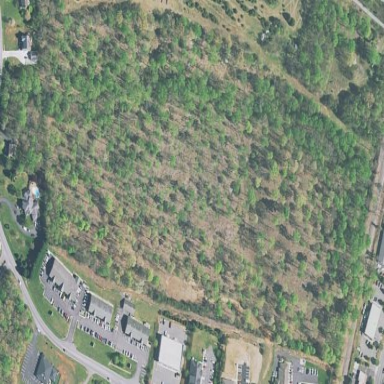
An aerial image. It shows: Mixed leaf woodland.